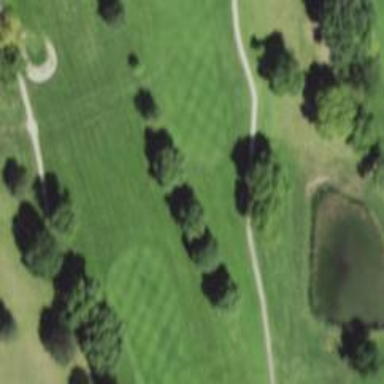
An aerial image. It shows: Golf tee.